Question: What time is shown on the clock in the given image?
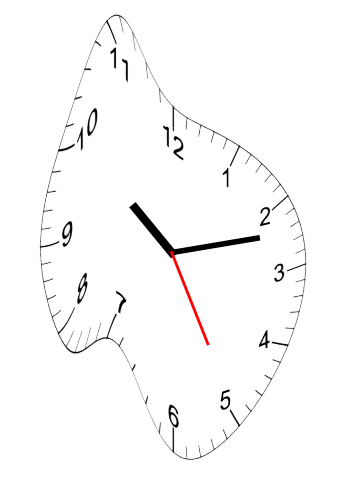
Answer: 10:12:25